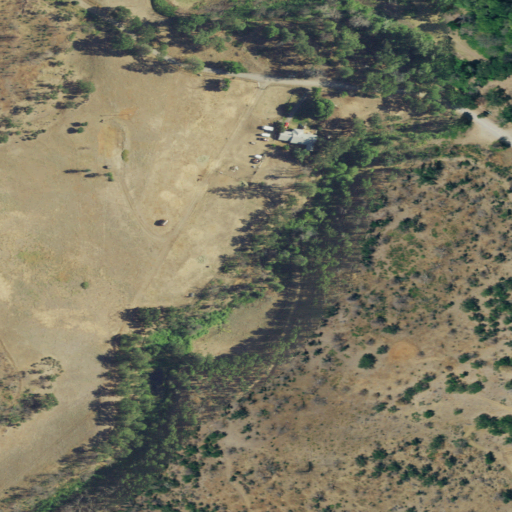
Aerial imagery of valley in California named Moore Gulch containing grassland, evergreen forest, shrub, woody wetlands, and open development